Field crop: tomato
Growth stage: 2
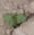
Species: solanum